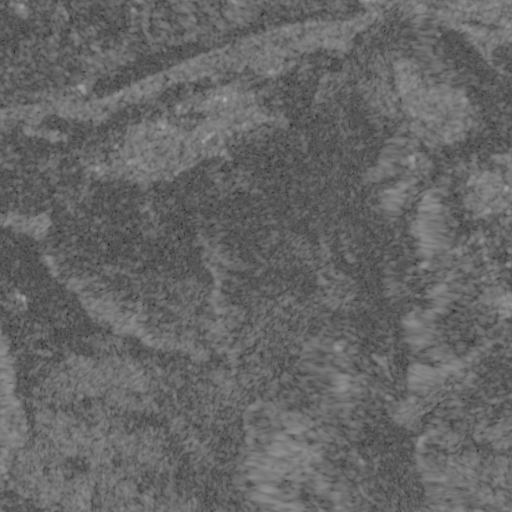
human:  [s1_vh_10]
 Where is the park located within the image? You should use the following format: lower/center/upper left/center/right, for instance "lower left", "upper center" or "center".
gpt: The park is located in the center left of the image.
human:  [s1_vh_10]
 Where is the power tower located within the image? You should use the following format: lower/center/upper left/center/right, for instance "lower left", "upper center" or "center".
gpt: The power tower is located in the upper left of the image.
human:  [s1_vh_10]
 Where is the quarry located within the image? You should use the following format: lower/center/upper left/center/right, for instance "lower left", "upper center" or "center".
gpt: The quarry is located in the upper right of the image.
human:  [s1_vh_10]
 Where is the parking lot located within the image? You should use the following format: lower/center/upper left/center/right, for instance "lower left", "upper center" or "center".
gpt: There is no parking lot in the image.

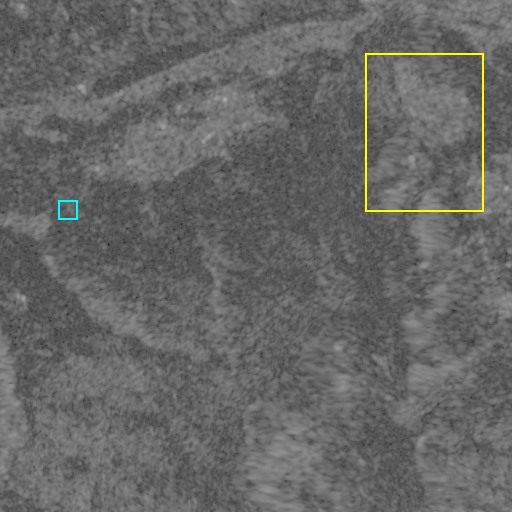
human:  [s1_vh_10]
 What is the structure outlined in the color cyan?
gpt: The structure outlined in cyan is a park.
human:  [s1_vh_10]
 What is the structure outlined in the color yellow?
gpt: The structure outlined in yellow is a quarry.
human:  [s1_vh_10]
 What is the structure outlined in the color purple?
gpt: There is no purple outline.